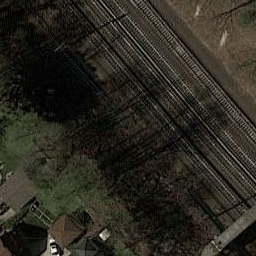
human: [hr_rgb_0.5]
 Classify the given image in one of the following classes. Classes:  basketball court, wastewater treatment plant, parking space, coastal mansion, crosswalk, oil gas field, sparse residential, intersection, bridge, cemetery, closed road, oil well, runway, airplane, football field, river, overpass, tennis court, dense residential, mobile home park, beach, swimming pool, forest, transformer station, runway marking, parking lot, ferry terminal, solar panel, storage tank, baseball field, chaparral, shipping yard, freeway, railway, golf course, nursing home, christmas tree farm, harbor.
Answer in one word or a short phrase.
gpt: railway